Aerial crown-view tile of a tropical tree (Barro Colorado Island, Panama), acquired 20240611:
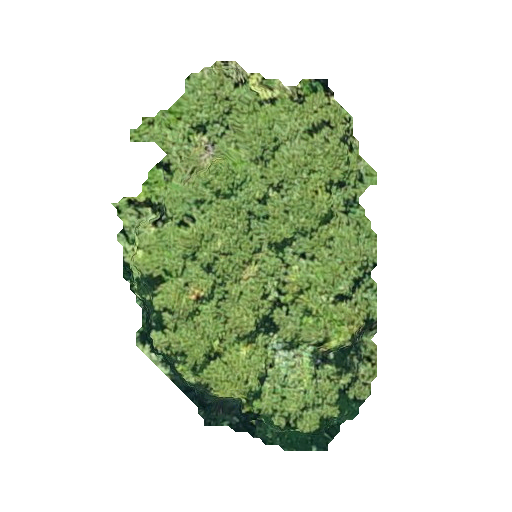
Species: Tachigali panamensis
GBIF accepted scientific name: Tachigali panamensis
Crown area: 120.41 m²